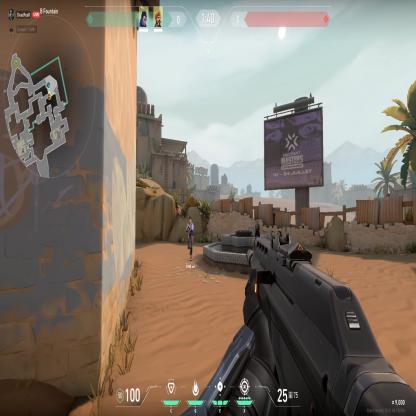
Label: teammate